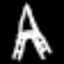
Label: The Eiffel Tower